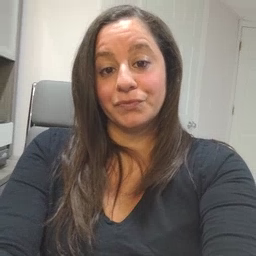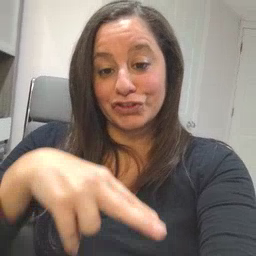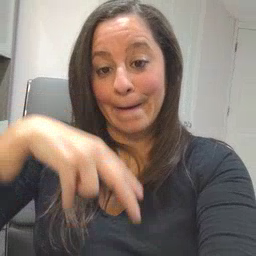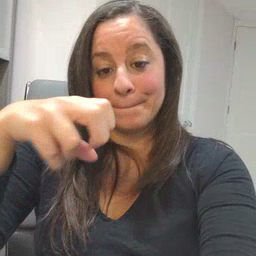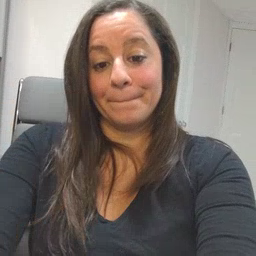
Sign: jump